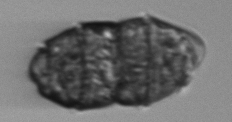
Label: Margalefidinium